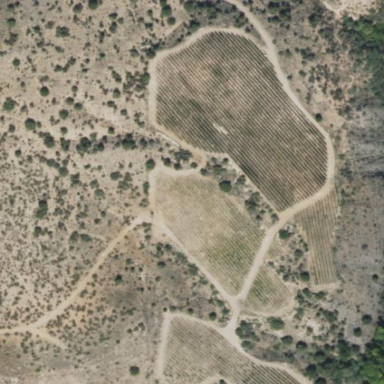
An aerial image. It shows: Vineyard.